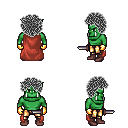
a pixel art fantasy rpg character, male body template, orc, green skin, maroon cape, gold greaves, gray curly afro hairstyle, gold gloves, maroon shoes, dagger, four views (front, back, left, right), 2x2 character sprite sheet, small pixel art, hard edges, no anti-aliasing